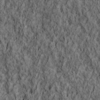
Label: not_dusty